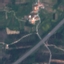
Land use / land cover: Highway